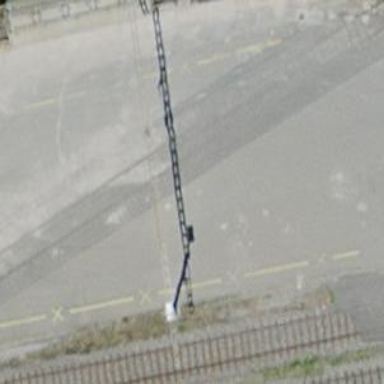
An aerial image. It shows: Railway level crossing.